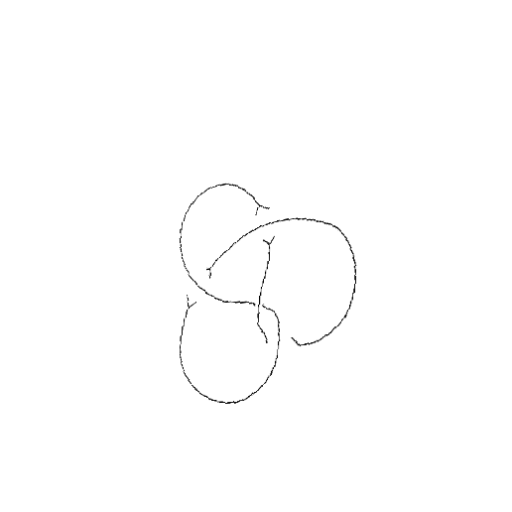
Crossing number: 4